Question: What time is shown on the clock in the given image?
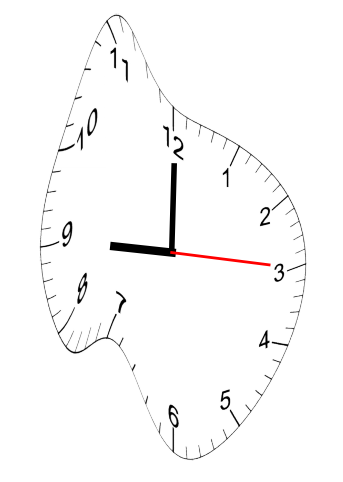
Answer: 09:00:15